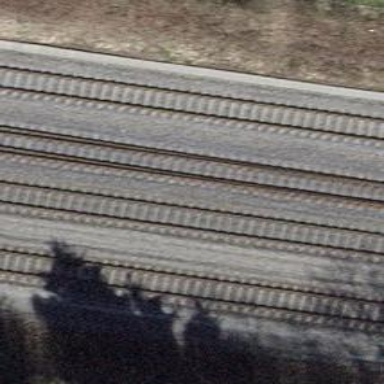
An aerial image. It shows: Railway switch.